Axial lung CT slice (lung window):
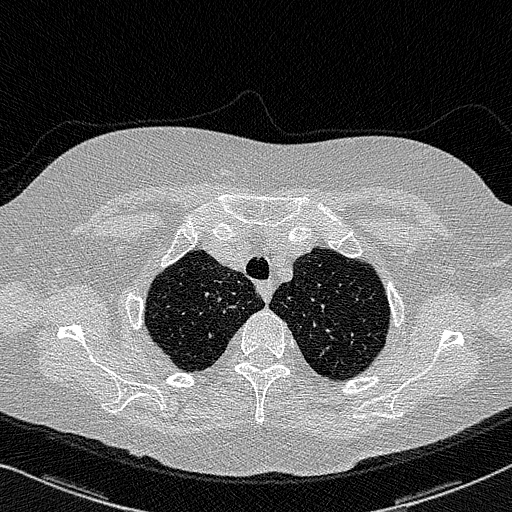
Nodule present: no